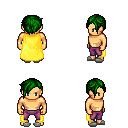
a pixel art fantasy rpg character, male body template, human, tanned skin, yellow cape, magenta pants, green pixie cut hairstyle, white slippers, four views (front, back, left, right), 2x2 character sprite sheet, small pixel art, hard edges, no anti-aliasing